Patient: sex F, age 31
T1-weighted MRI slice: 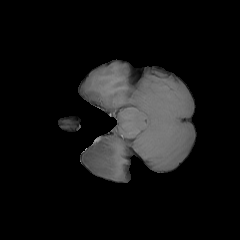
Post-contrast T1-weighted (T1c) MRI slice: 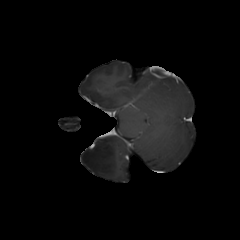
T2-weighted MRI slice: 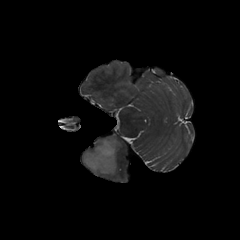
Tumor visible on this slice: yes
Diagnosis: Astrocytoma, IDH-mutant
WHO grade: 2